Field crop: maize
Growth stage: 2
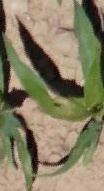
Species: maize